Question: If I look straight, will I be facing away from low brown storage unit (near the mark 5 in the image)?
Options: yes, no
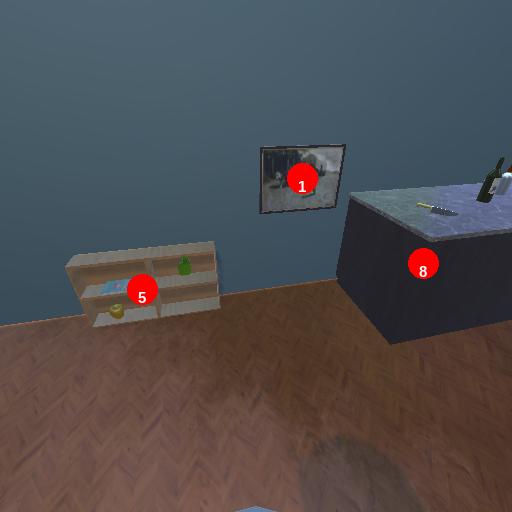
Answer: yes